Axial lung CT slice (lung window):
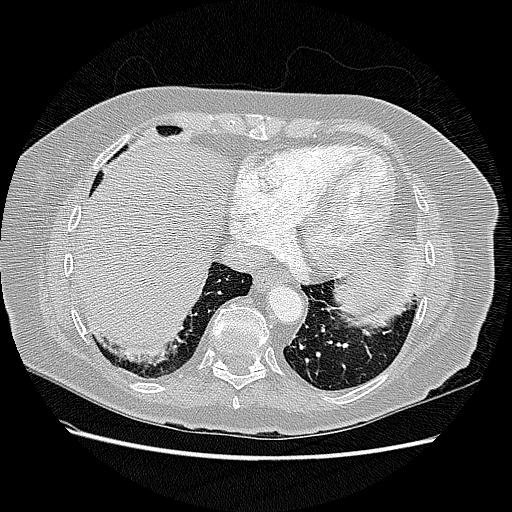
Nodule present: no